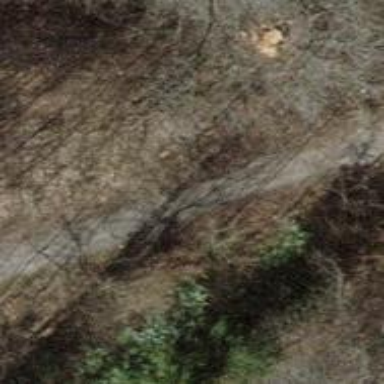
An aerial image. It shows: Gravel path with excellent visibility for trails.